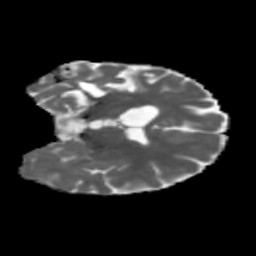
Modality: MD
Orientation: coronal
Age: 37
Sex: female
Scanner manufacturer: siemens
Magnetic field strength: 3 T
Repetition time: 5.47 s
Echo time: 0.0854 s